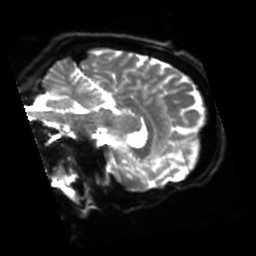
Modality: sbref
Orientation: sagittal
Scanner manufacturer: siemens
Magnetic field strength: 3 T
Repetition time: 4 s
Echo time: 0.0594 s